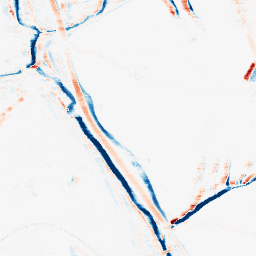
Category: morphological
Decomposition family: morphological_rect
Decomposition parameters: operation: average
width: 10
height: 3
Upsampling method: regularized
Upsampling parameters: scale: 4
lambda_reg: 0.01
Upsampling scale: 4